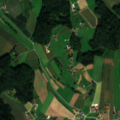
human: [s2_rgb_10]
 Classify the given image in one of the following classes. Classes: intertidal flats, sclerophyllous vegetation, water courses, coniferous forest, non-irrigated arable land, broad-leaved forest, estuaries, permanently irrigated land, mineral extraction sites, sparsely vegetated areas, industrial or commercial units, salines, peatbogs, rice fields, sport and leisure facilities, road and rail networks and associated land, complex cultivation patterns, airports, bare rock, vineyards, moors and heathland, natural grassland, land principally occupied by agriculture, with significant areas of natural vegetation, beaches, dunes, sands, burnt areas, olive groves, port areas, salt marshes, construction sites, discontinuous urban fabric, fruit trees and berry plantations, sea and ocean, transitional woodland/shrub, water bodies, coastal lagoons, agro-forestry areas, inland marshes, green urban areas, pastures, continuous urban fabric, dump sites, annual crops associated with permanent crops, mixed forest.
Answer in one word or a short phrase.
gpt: complex cultivation patterns, mixed forest